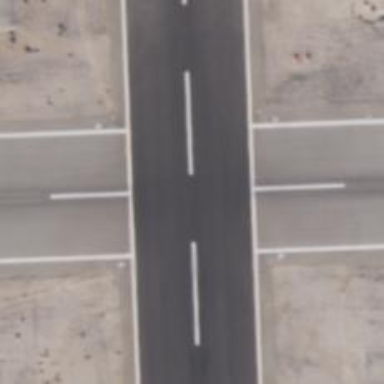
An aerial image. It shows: Runway surface made of asphalt at airport.